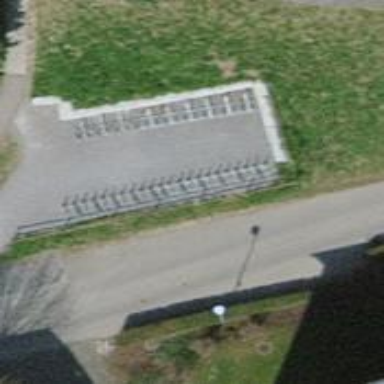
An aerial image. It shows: Bicycle parking facility.